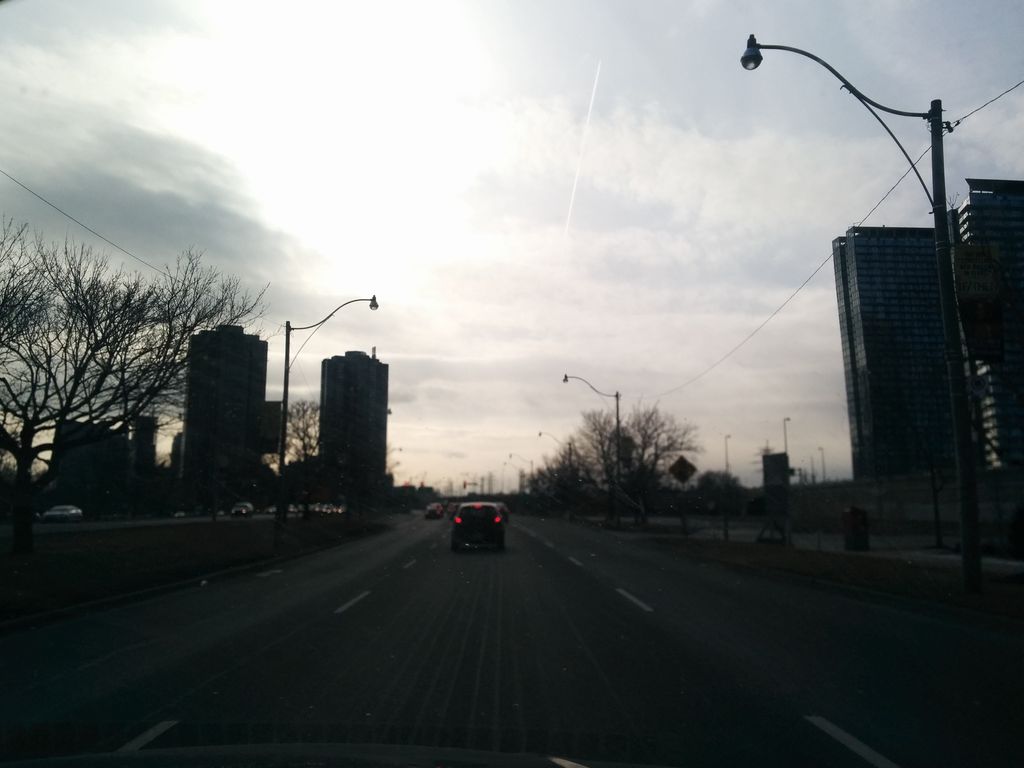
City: toronto